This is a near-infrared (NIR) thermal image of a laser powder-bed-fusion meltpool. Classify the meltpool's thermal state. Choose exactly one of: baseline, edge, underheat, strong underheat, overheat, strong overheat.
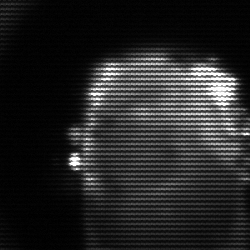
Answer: baseline